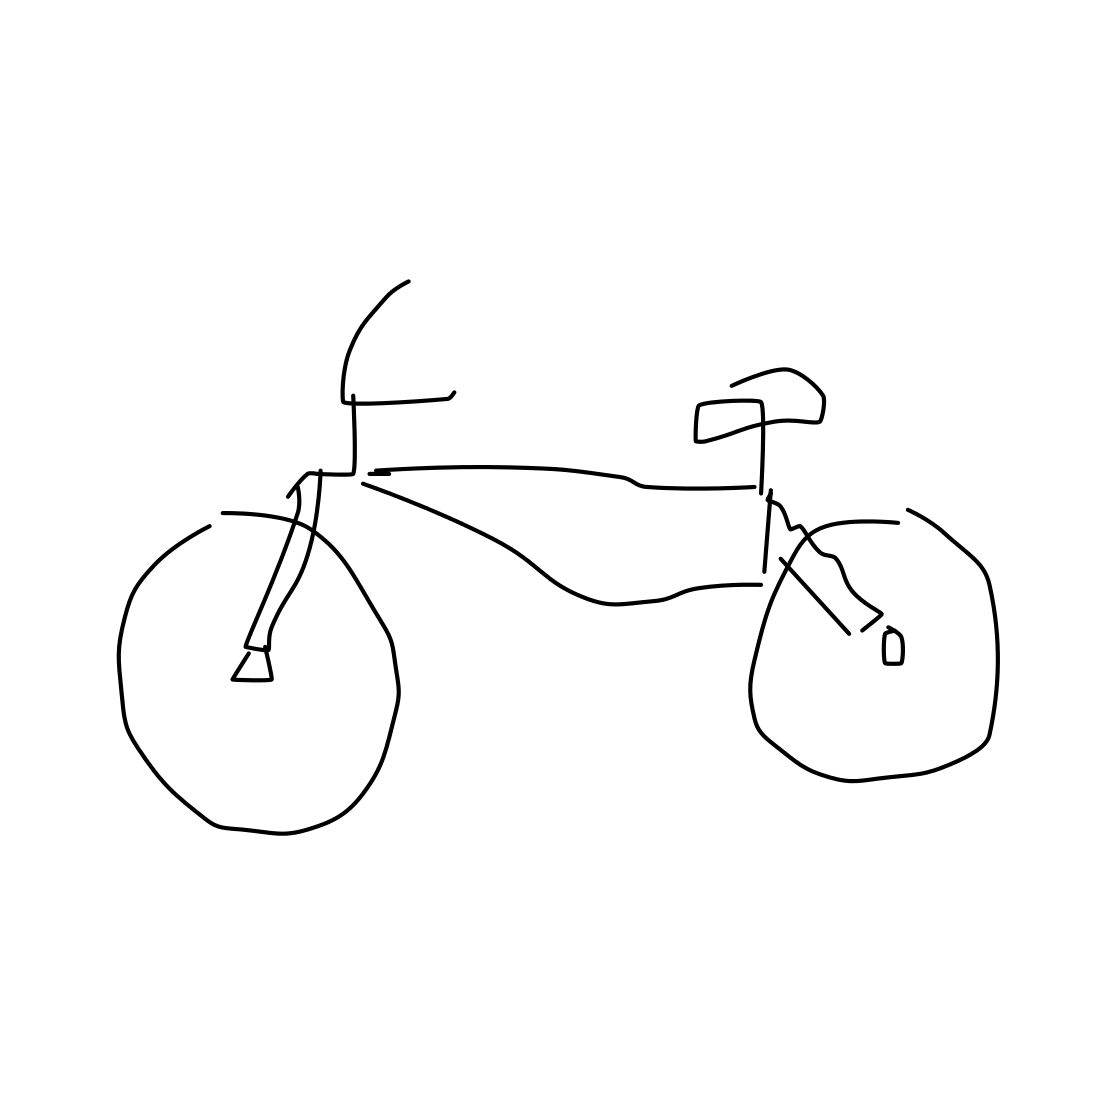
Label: bicycle